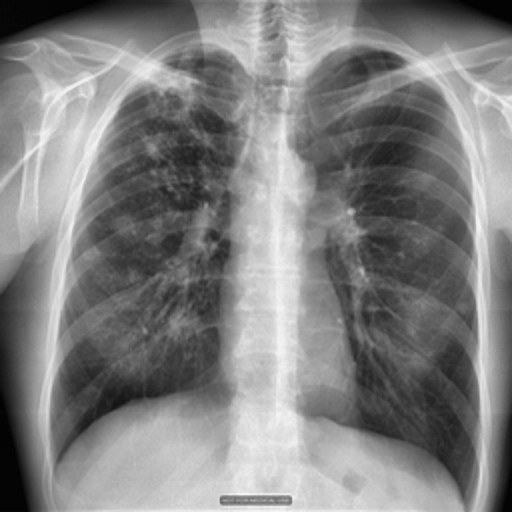
Finding: TUBERCULOSIS